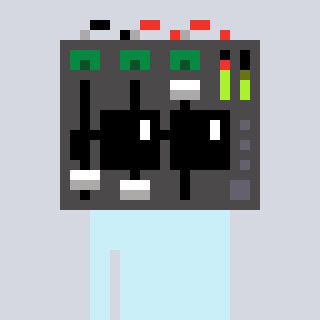
a pixel art character with square black sunglasses, a mixer-shaped head and a cold-colored body on a cool background